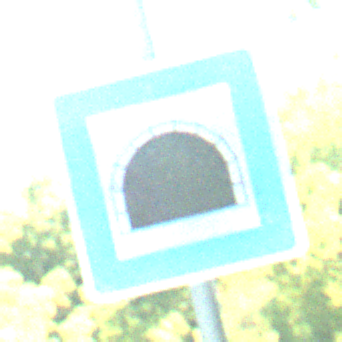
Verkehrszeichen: Tunnel
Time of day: MorningAfternoon
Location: Outdoor (Nature)
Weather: Clear
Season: NotSpecified
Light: Natural